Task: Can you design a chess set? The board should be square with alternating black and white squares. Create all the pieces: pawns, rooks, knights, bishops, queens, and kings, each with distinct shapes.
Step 739:
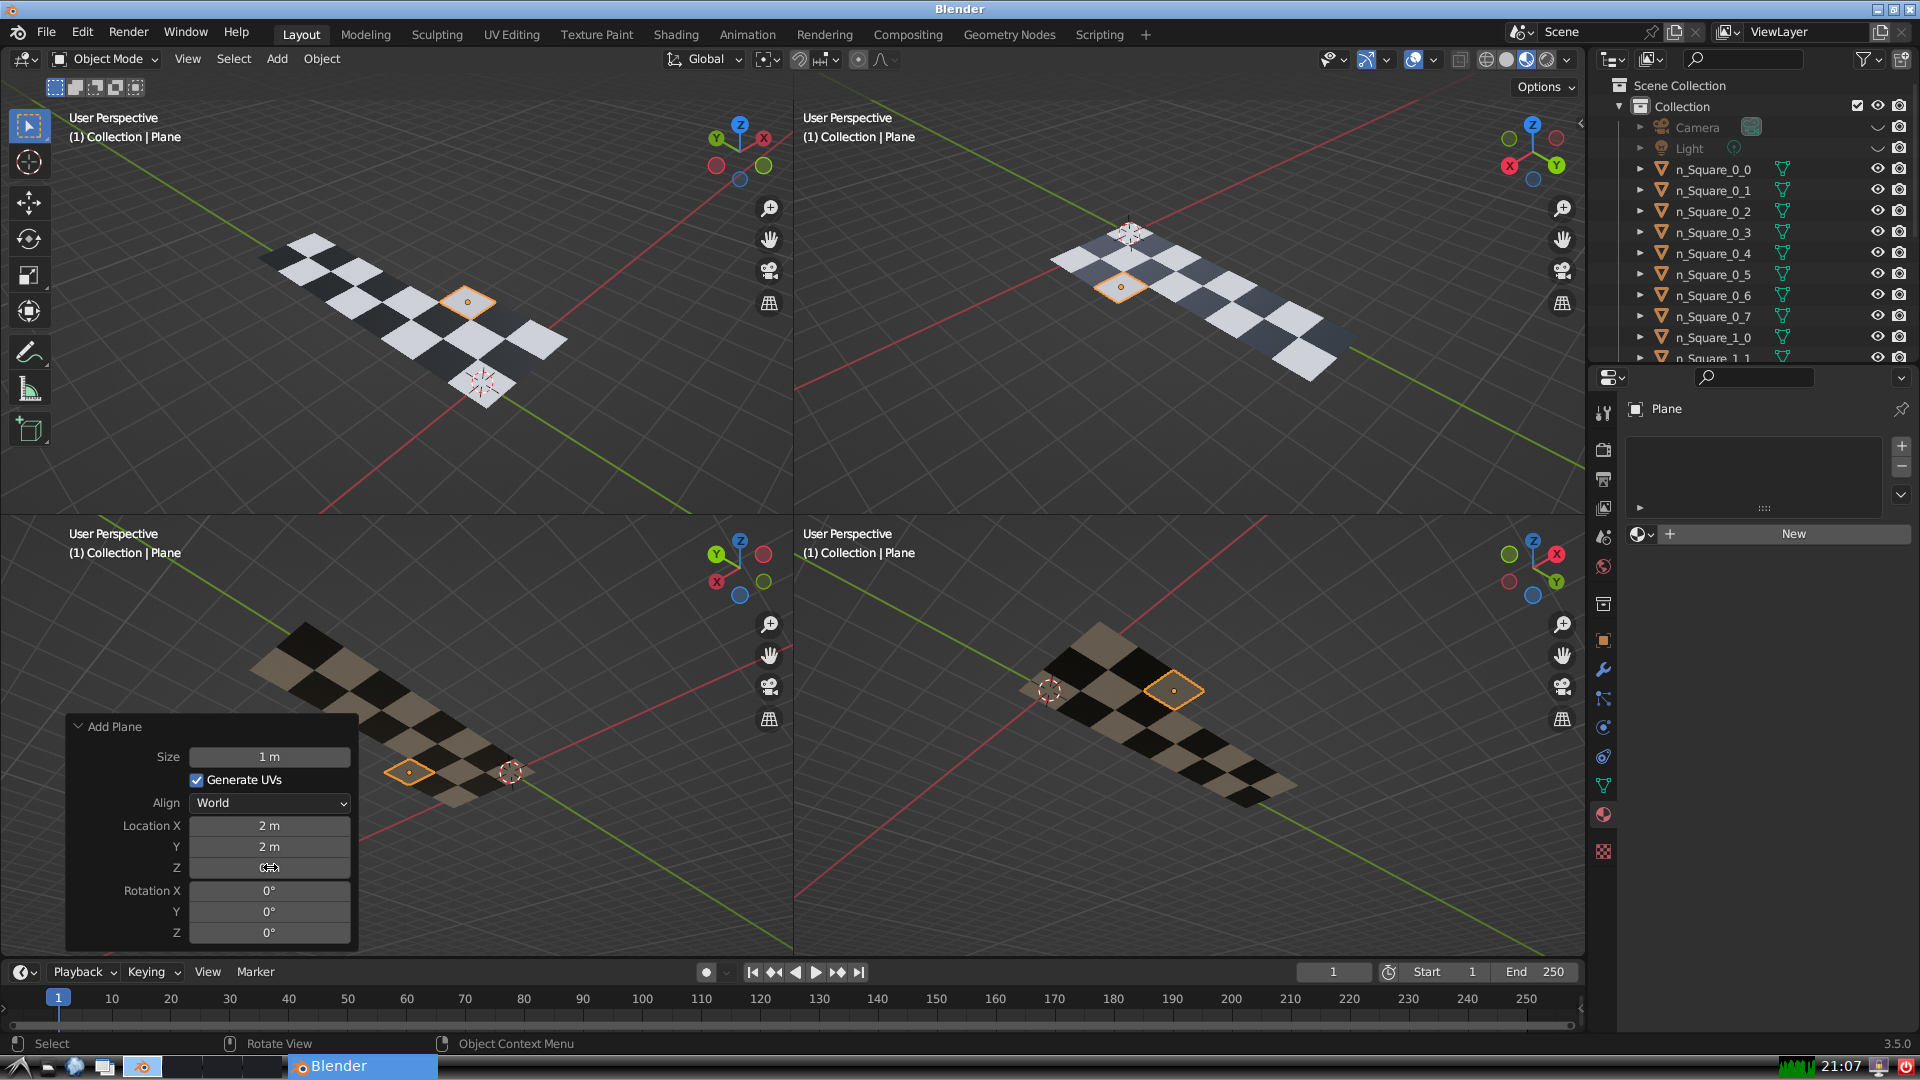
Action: click: no